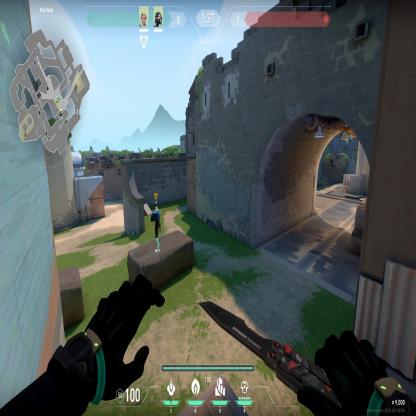
Label: teammate